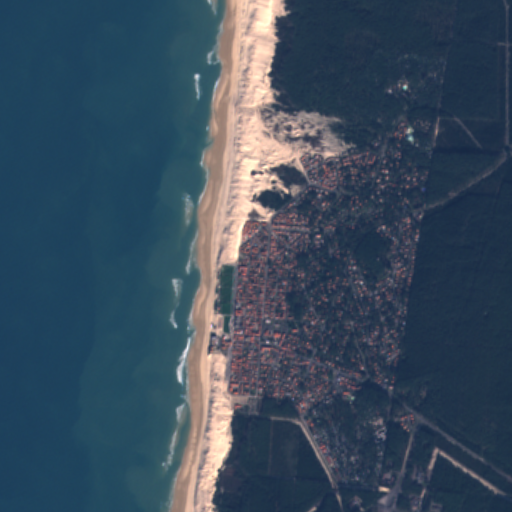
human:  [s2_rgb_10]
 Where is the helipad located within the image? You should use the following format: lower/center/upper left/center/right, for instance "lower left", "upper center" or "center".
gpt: The helipad is located in the upper center of the image.
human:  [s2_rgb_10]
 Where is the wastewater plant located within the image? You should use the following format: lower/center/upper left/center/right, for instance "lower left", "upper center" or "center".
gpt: The wastewater plant is located in the lower center of the image.
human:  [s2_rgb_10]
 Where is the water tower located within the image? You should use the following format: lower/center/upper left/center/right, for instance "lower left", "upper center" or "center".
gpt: The water tower is located in the center right of the image.
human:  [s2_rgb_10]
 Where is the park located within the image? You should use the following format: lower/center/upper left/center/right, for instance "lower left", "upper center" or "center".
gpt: There is no park in the image.